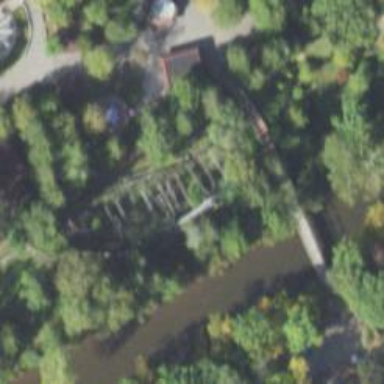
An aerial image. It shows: Narrow-gauge railway near roller coaster attraction.